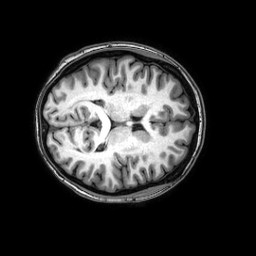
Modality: T1w
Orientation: axial
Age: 20
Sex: female
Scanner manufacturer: philips
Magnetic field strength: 3 T
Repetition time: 8.2 s
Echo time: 0.0037 s